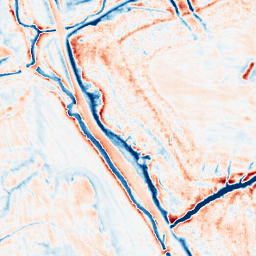
Category: edge_preserving
Decomposition family: anisotropic_diffusion
Decomposition parameters: iterations: 50
kappa: 30
gamma: 0.15
Upsampling method: sinc_blackman
Upsampling parameters: scale: 8
kernel_size: 16
Upsampling scale: 8